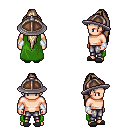
a pixel art fantasy rpg character, male body template, human, light skin, green cape, metal pants, white blonde extra-long topknot hairstyle, chain helm, white cloth bracers, gray slippers, four views (front, back, left, right), 2x2 character sprite sheet, small pixel art, hard edges, no anti-aliasing